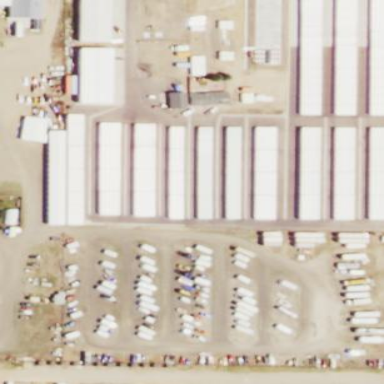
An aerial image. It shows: Storage rental shop.